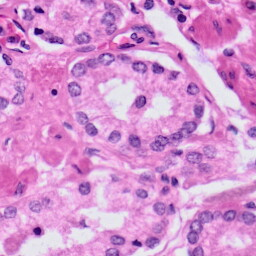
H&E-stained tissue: Prostate